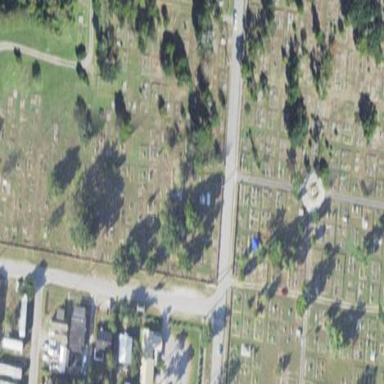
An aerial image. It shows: Graveyard.